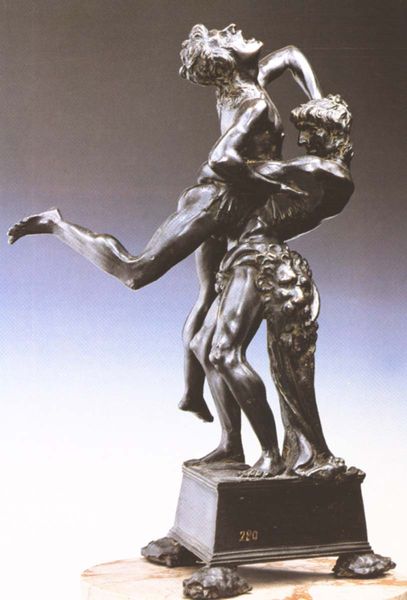
Titel: Herkules und Antaeus
Künstler: Antonio del Pollaiuolo
Institution: Florenz, Bargello
Schlagwörter: kampf, körper, mann, nackt, bewegung, männer, schwarz, tanz, arme, gesicht, silber, sockel, skulptur, statue, beine, fell, füße, zwei, muskeln, metall, bronze, übergang, schritt, löwenkopf, heben, löwe, ringkampf, zweikampf, ringer, 2, loöwe, 280